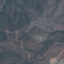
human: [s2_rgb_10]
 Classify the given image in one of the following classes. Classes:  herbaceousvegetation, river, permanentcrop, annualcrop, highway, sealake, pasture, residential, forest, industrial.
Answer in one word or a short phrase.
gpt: HerbaceousVegetation